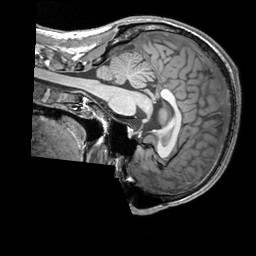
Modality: T1w
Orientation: sagittal
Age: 23
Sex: male
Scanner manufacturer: siemens
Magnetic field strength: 3 T
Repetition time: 2.3 s
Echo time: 0.00303 s